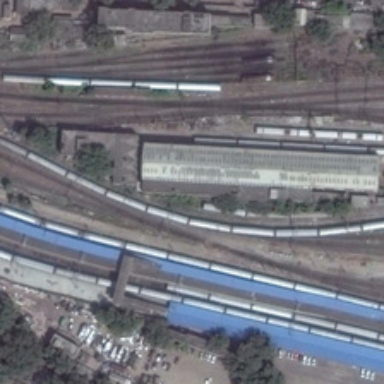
Some buildings and many green trees are in two sides of a railway station .